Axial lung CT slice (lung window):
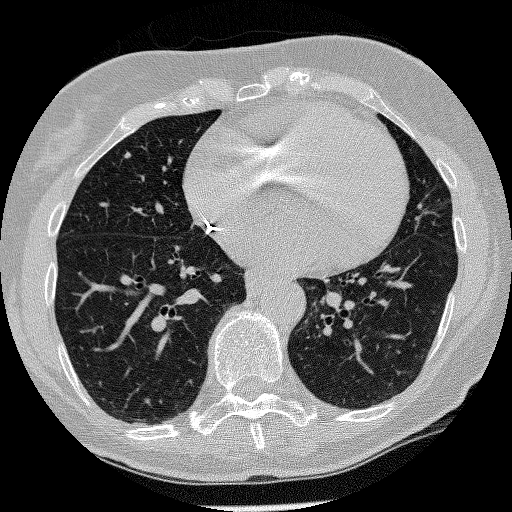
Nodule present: yes
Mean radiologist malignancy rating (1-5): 3.5